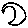
Label: moon